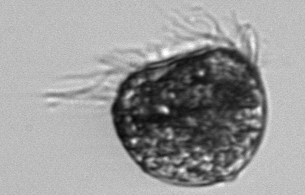
Label: Pelagostrobilidium